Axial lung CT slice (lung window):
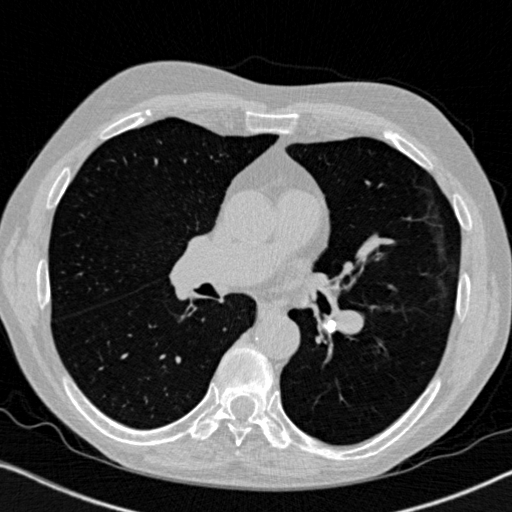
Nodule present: no